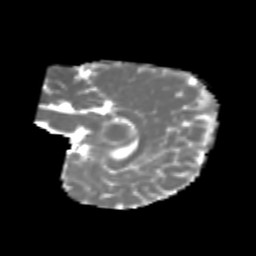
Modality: MD
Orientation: sagittal
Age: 6
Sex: female
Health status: healthy